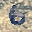
Label: 6